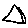
Label: triangle